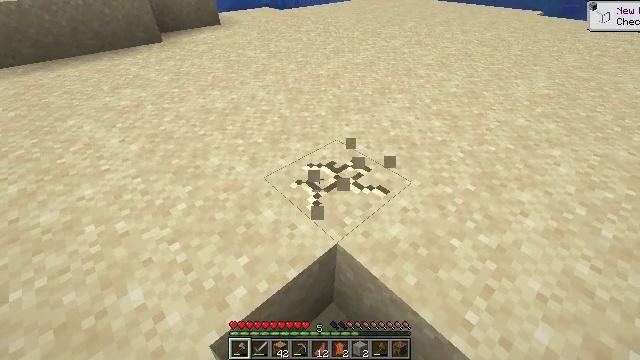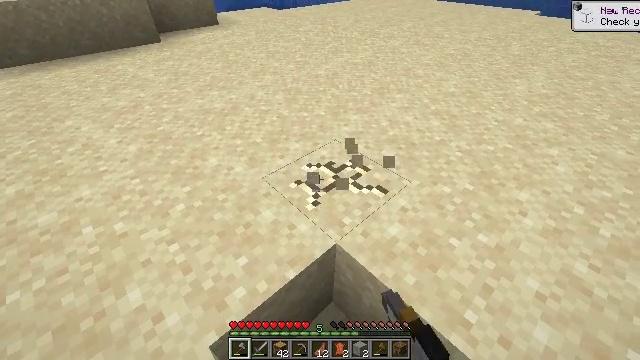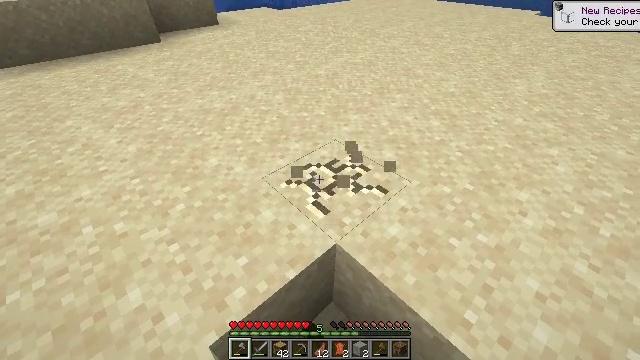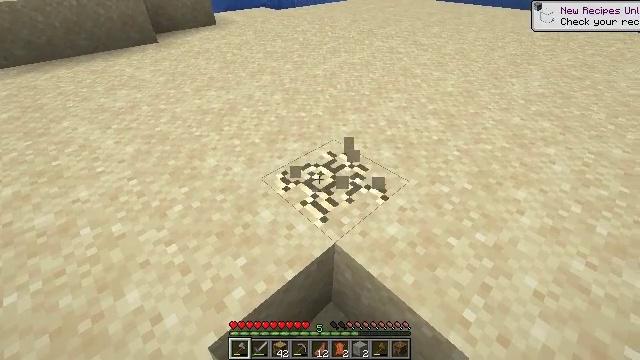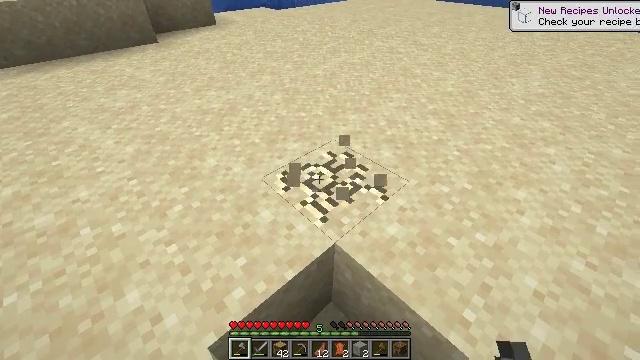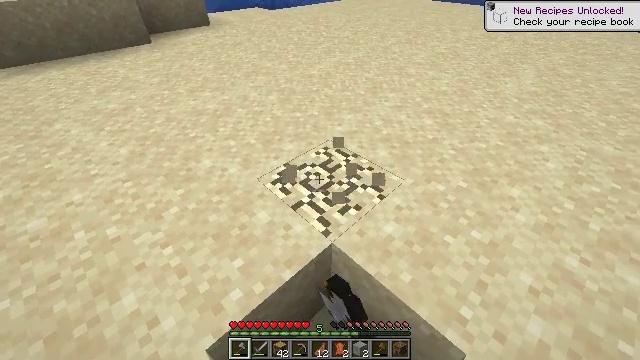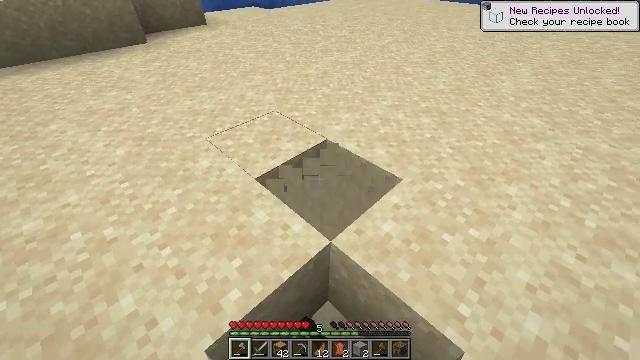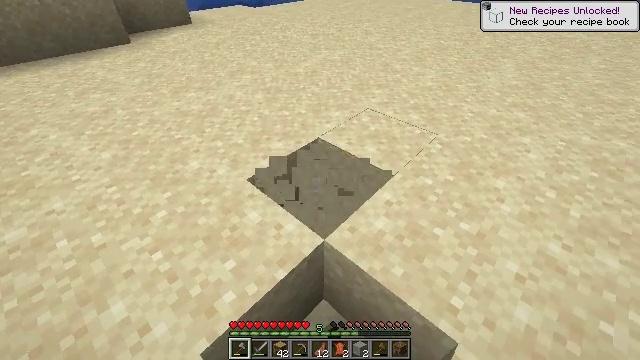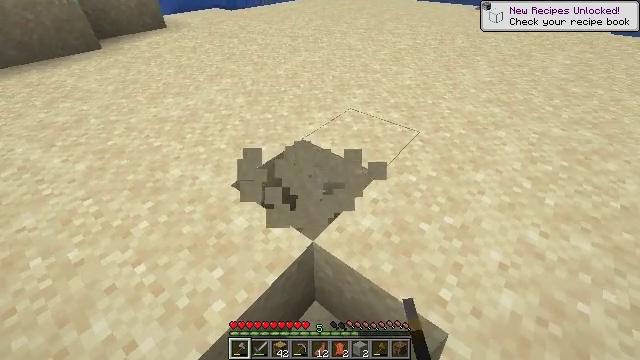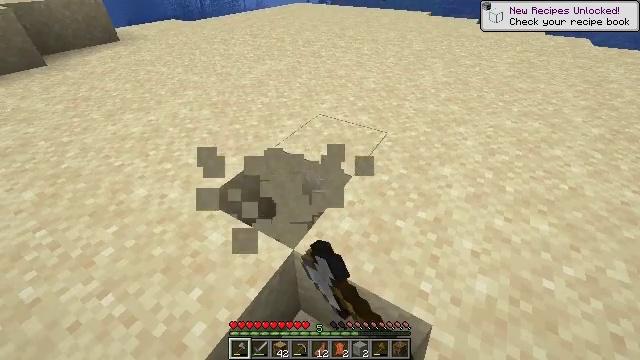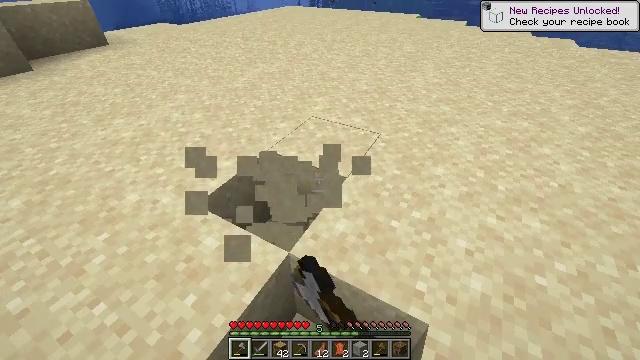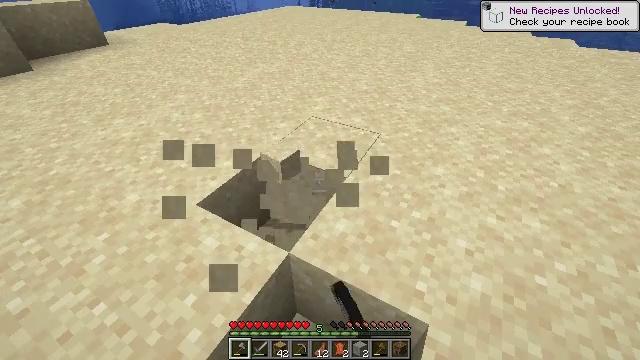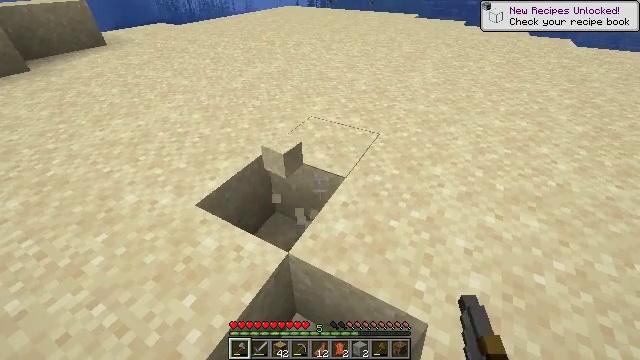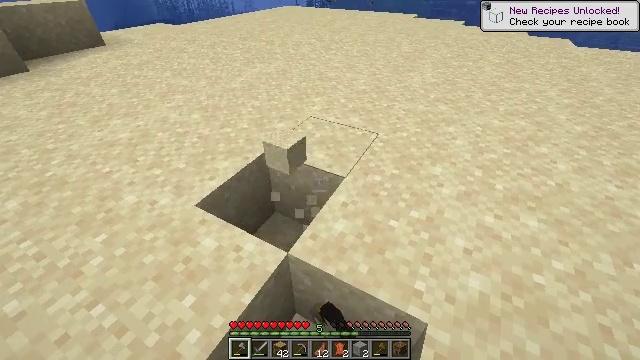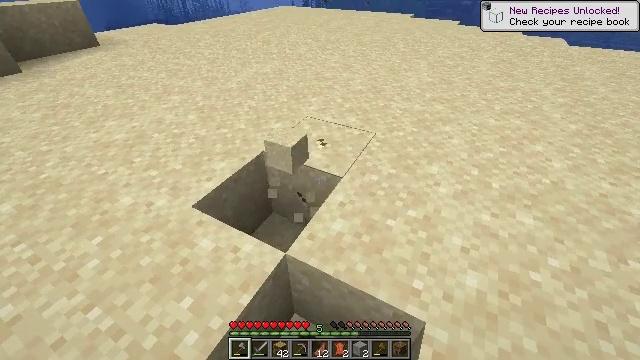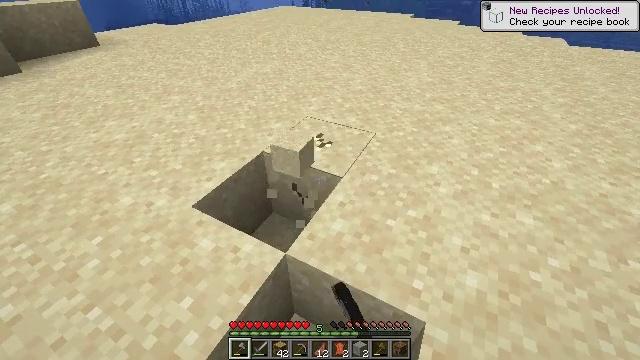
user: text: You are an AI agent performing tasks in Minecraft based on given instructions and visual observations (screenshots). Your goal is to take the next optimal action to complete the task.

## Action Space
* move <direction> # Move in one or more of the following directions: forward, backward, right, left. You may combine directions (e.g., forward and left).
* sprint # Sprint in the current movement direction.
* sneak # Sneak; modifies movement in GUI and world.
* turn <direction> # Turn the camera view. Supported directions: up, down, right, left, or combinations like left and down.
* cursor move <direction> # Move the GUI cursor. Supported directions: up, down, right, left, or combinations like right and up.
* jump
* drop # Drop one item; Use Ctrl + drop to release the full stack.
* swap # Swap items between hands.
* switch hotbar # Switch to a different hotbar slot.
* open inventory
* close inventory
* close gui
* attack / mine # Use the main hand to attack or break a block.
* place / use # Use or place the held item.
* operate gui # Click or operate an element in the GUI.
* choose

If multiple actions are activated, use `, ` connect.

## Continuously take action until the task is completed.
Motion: motion action
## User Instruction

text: Dig up some sand.
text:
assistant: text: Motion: attack / mine
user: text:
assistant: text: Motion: attack / mine
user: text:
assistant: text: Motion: attack / mine
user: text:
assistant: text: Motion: attack / mine
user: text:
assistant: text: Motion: turn right, attack / mine
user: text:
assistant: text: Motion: attack / mine
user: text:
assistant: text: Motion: turn right, attack / mine
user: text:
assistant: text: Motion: turn right, attack / mine
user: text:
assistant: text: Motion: turn right and up, attack / mine
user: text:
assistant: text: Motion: turn right, attack / mine
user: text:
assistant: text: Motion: attack / mine
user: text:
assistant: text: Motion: attack / mine
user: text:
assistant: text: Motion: attack / mine
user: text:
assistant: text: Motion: attack / mine
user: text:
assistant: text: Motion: attack / mine
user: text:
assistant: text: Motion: attack / mine
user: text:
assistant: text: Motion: attack / mine
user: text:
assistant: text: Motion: attack / mine
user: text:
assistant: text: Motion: attack / mine
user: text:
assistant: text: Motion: attack / mine
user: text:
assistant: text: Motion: attack / mine
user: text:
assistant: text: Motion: attack / mine
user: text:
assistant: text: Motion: attack / mine
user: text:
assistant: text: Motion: attack / mine
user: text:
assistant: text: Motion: attack / mine
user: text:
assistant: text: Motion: attack / mine
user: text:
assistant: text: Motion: attack / mine
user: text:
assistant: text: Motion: attack / mine
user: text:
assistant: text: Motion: attack / mine
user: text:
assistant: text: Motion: attack / mine